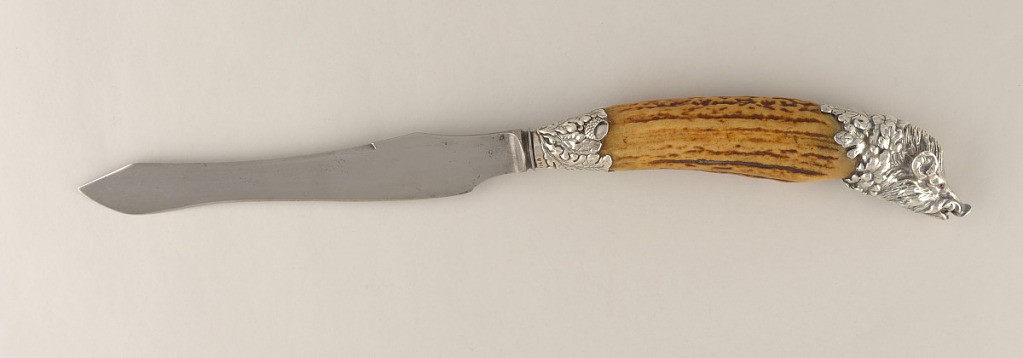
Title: Carving Knife with Antler Handle and Boar's Head Terminal
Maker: Gorham Manufacturing Company, Providence, Rhode Island, USA, founded 1818
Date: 1900
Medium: steel, antler, silver
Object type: knife
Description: Carving knife with saber-shaped steel blade. Banded silver ferrule, silver collar with blade. Highly decorated relief floral, acorn and oak leaf pattern silver collar wrapping cylindrical antler stem. Capped with silver collar of similar oak and acorn pattern, terminating in boar's head, fit with red glass eyes, and exaggerated snarl.